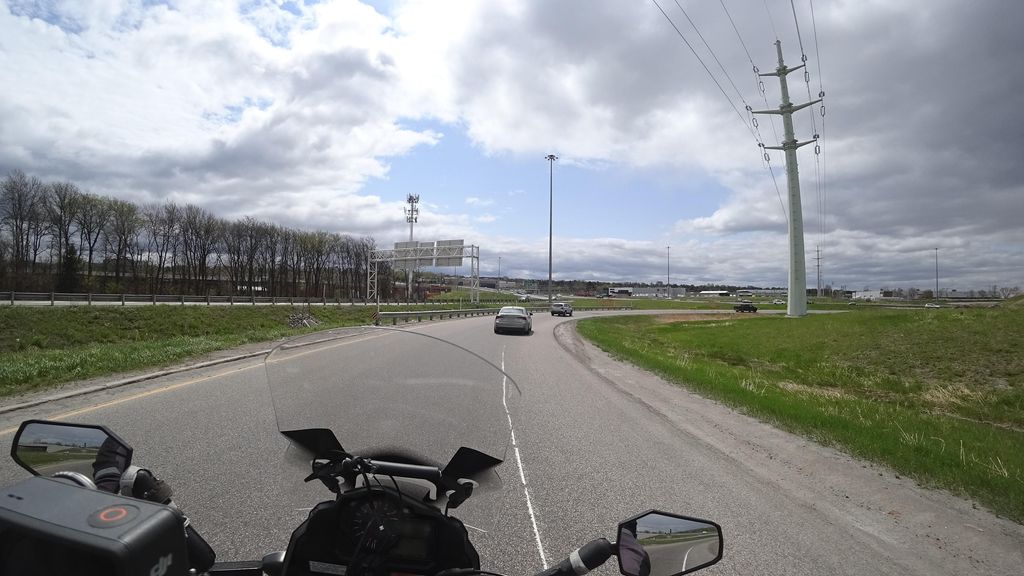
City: quebec_city